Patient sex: M
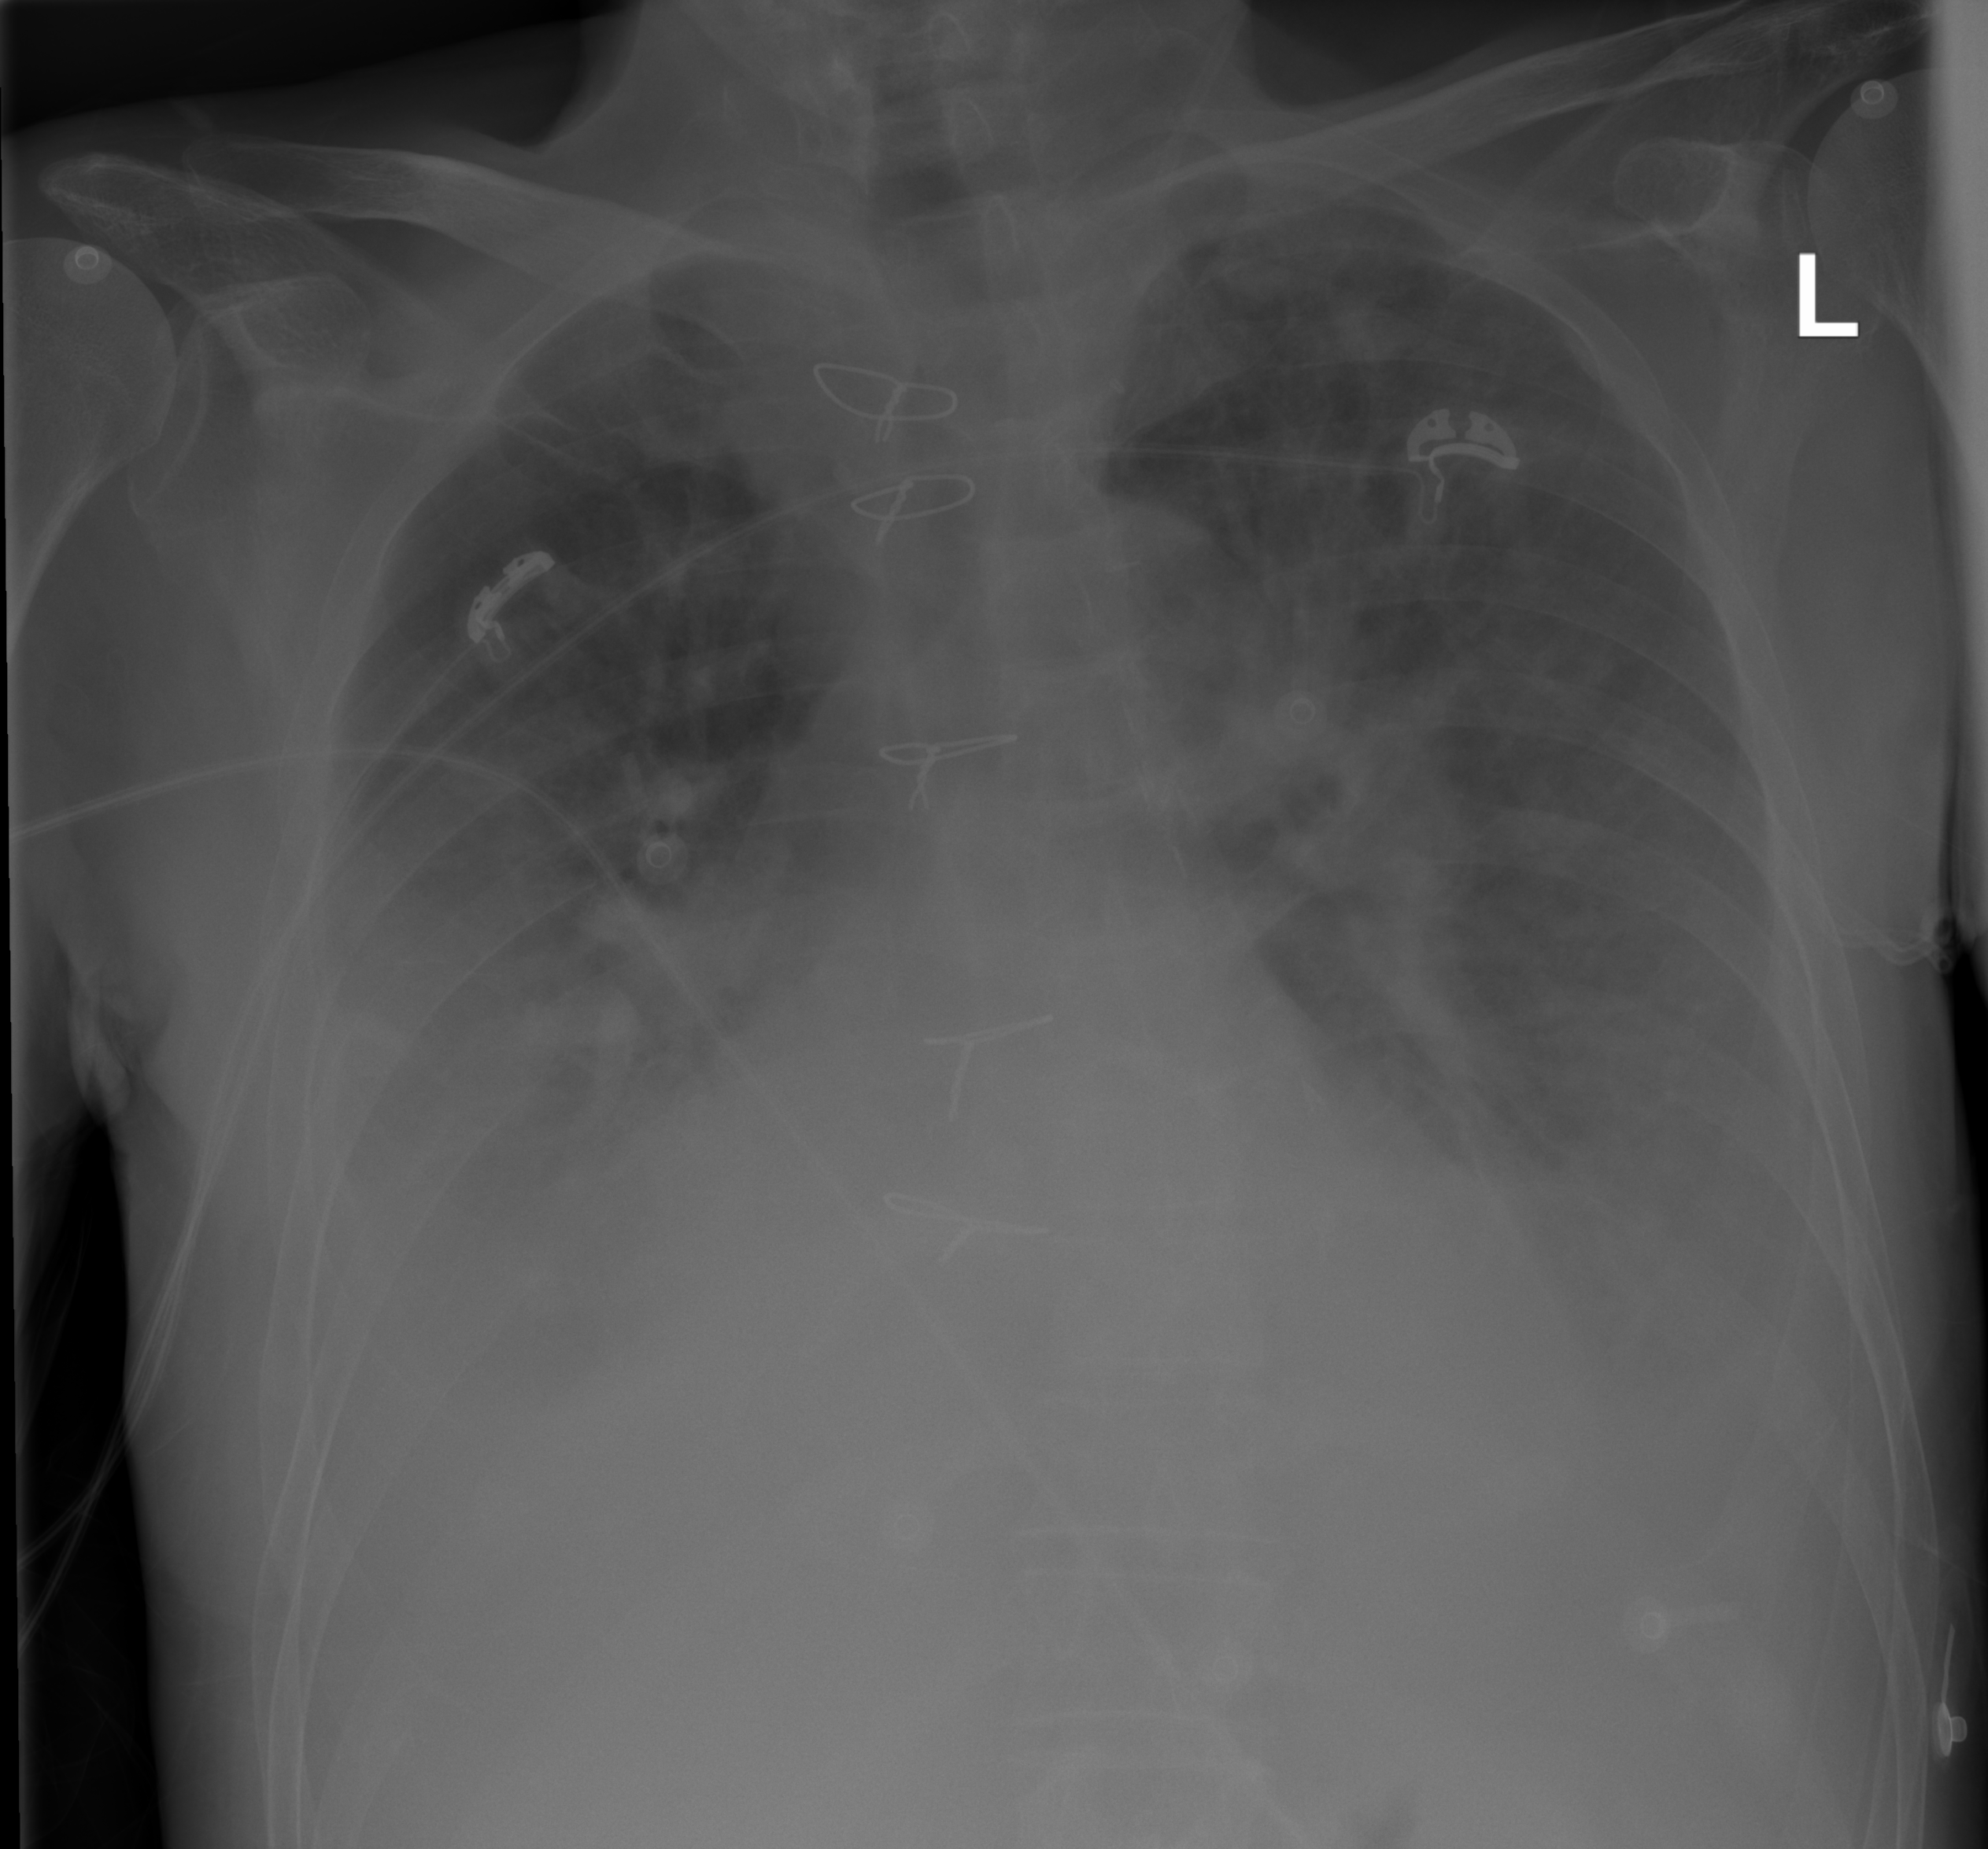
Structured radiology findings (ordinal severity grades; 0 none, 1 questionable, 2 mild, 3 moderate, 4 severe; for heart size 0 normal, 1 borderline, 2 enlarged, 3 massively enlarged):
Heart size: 2
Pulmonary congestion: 3
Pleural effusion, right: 2
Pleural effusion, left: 2
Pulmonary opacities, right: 0
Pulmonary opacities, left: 0
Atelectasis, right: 3
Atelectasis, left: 2